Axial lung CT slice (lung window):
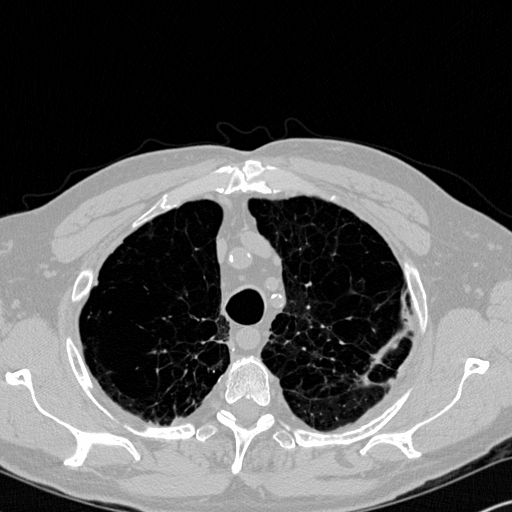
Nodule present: no